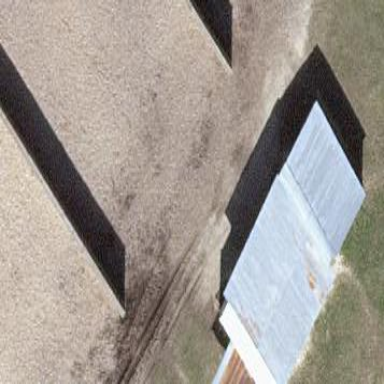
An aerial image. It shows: Shed.